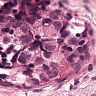
Metastatic tissue present: yes